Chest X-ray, PA view. Patient: 52 years old, sex F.
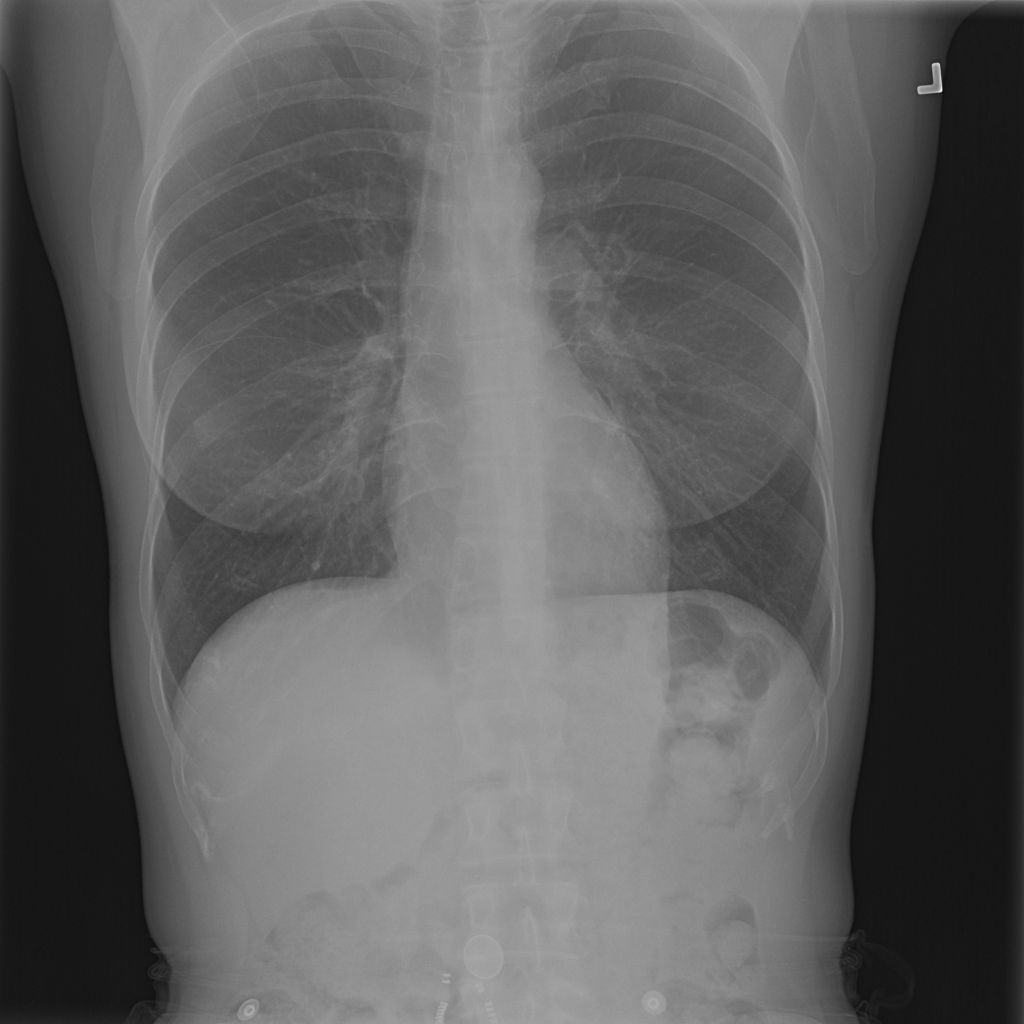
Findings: No Finding